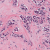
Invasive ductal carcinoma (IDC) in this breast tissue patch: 1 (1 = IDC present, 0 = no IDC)